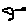
Label: bird